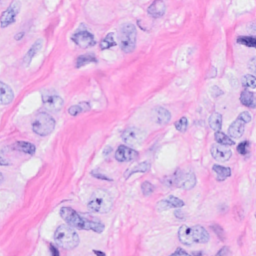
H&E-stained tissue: Breast